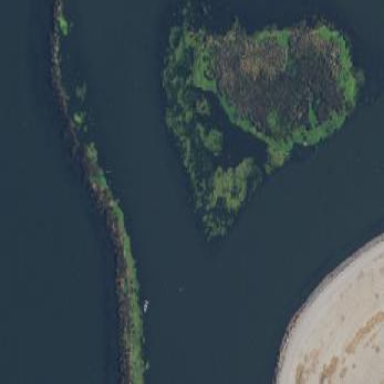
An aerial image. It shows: Marsh wetland.